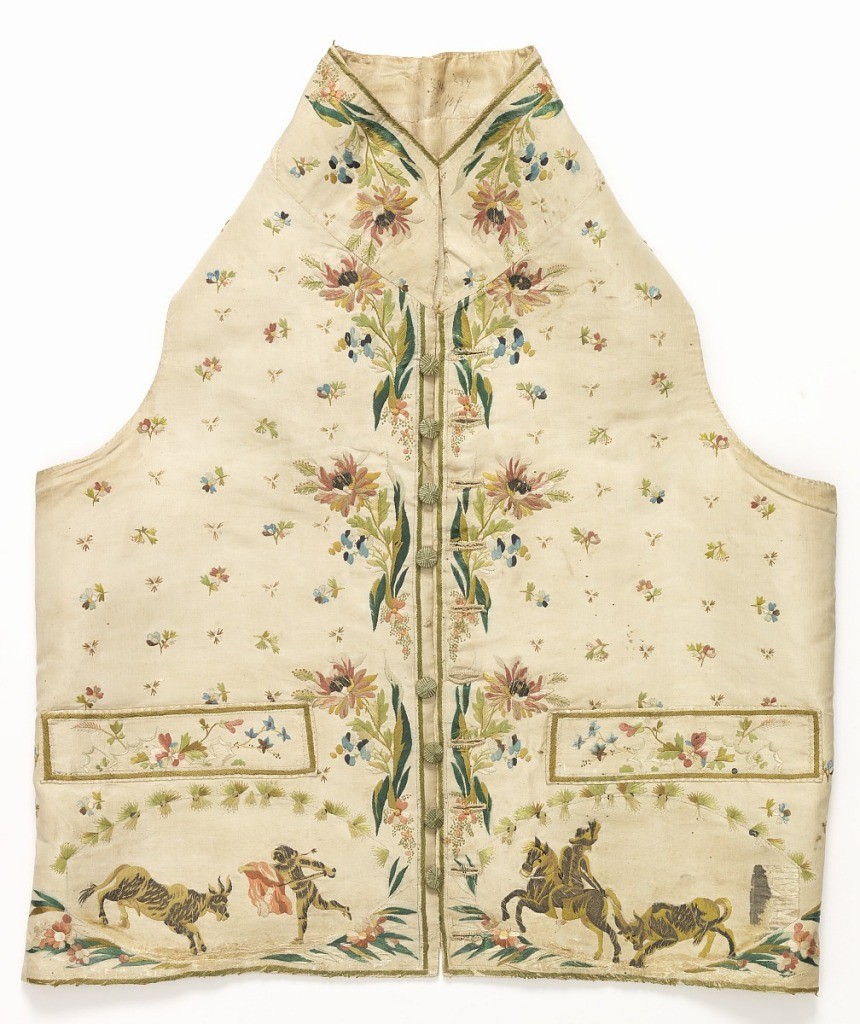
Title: Waistcoat
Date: late 18th century
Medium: silk and metallic embroidery with sequins, silk foundation Technique: embroidered and appliquéd on satin weave
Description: Man's waistcoat with straight hem, standing collar and welt pockets. White ribbed silk embroidered with multicolored silk, silver thread and sequins. Ground of scattered minute floral sprays. Border design of large flower sprays. Bullfighting scene under each pocket. Buttons from a later period. Many missing sequins show the original design as drawn on the foundation fabric.